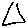
Label: triangle